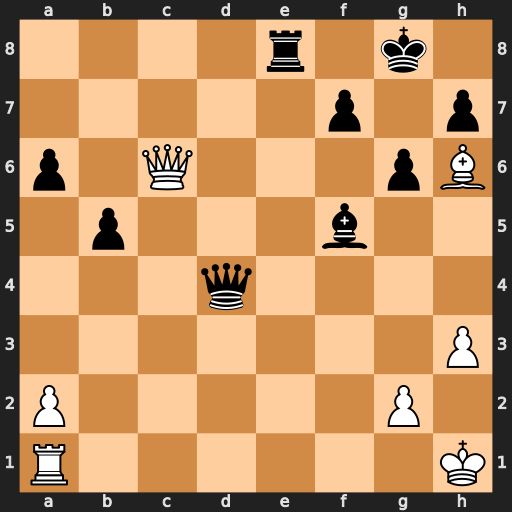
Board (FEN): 4r1k1/5p1p/p1Q3pB/1p3b2/3q4/7P/P5P1/R6K
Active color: w
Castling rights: -
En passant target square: -
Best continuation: Qxe8#